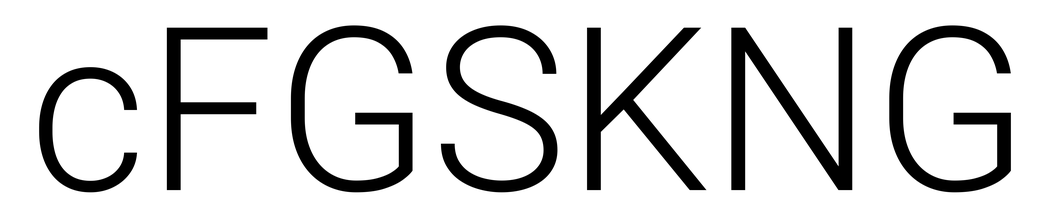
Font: Roboto_Light